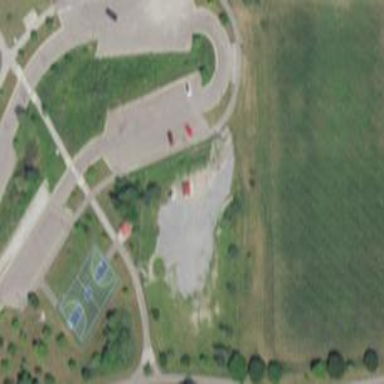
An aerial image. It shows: Dog park for leisure land.